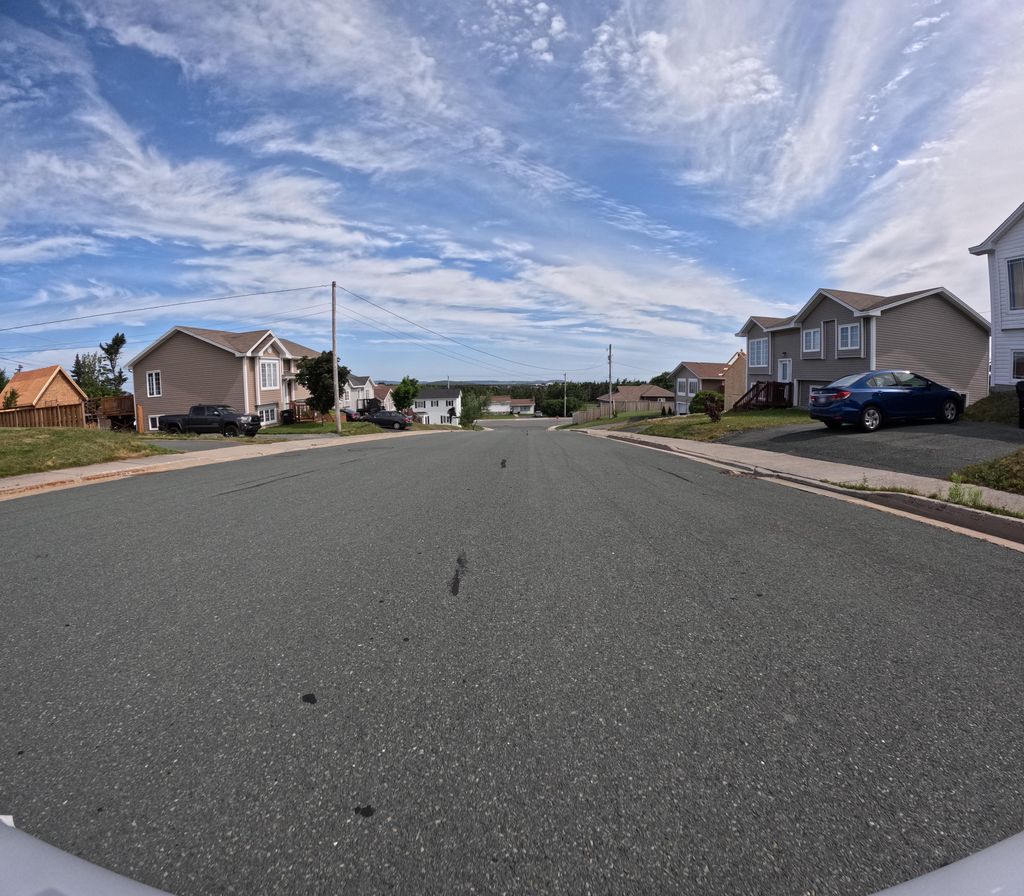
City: st_johns